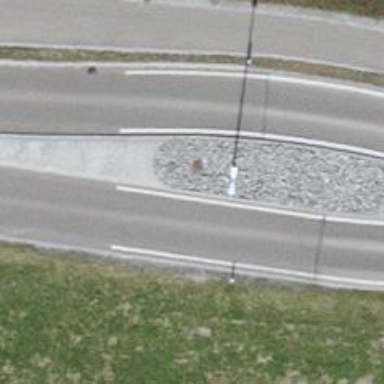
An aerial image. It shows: Tertiary road with asphalt surface.